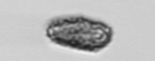
Label: Pseudochattonella_farcimen